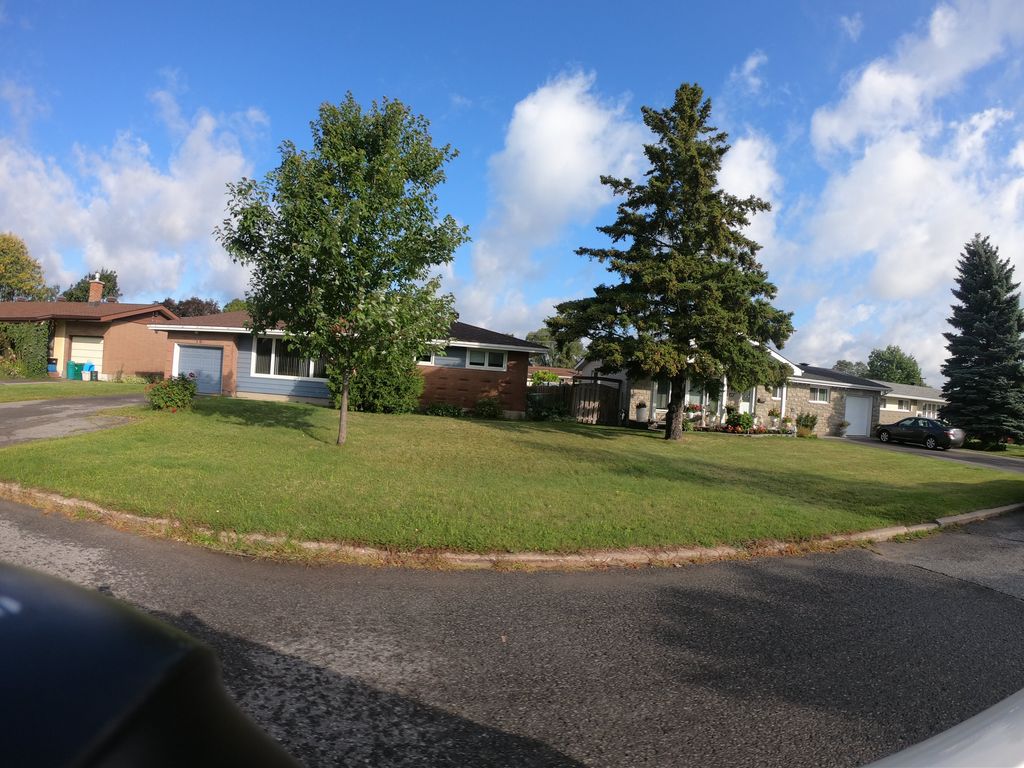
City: ottawa-gatineau